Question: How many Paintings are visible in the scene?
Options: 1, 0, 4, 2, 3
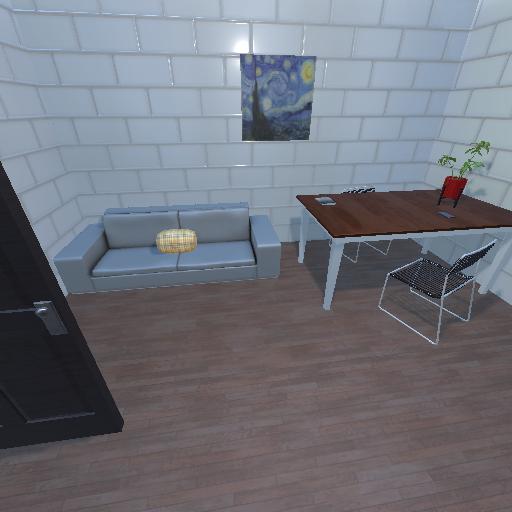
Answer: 1